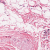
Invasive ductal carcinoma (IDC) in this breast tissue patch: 0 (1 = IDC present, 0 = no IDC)